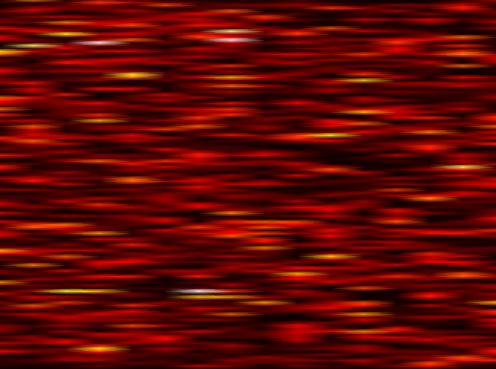
Label: FBMC